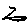
Label: zigzag